【题型】填空题　【知识点】函数　【难度】easy
已知函数$f(x)=\begin{cases}-\dfrac{1}{x}, & x < c \\ x^2 - x, & c \leq x \leq 2\end{cases}$，若$f(x)$值域为$\left[-\dfrac{1}{4},2\right]$，则实数$c$的范围是\underline{\quad\quad}.
【解答】
\noindent \textbf{【答案】}$\left[-1,-\dfrac{1}{2}\right]$

\vspace{0.5em}
\noindent \textbf{【分析】}由分段函数的解析式进行分析，画出函数图像，由图像分析得出结论.

\vspace{0.5em}
\noindent \textbf{【解析】}当$x=2$时，$f(2)=4-2=2$，$f(x)=x^2-x=\left(x-\dfrac{1}{2}\right)^2-\dfrac{1}{4}\geq-\dfrac{1}{4}$，
\noindent $\because f(x)$值域为$\left[-\dfrac{1}{4},2\right]$，
\noindent $\therefore$ 当$x < c$时，
\noindent 由$f(x)=-\dfrac{1}{x}=2$，得$x=-\dfrac{1}{2}$，此时$x\leq-\dfrac{1}{2}$，
\noindent 由$f(x)=x^2-x=2$，得$x^2-x-2=0$，解得$x=2$或$x=-1$，
\noindent 作出图像：

\vspace{0.5em}
\noindent 有图像可得：要满足题意则：$-1\leq c\leq-\dfrac{1}{2}$
\noindent 综上，$-1\leq c\leq-\dfrac{1}{2}$，即实数$c$的取值范围是$\left[-1,-\dfrac{1}{2}\right]$.
\noindent 故答案为：$\left[-1,-\dfrac{1}{2}\right]$.
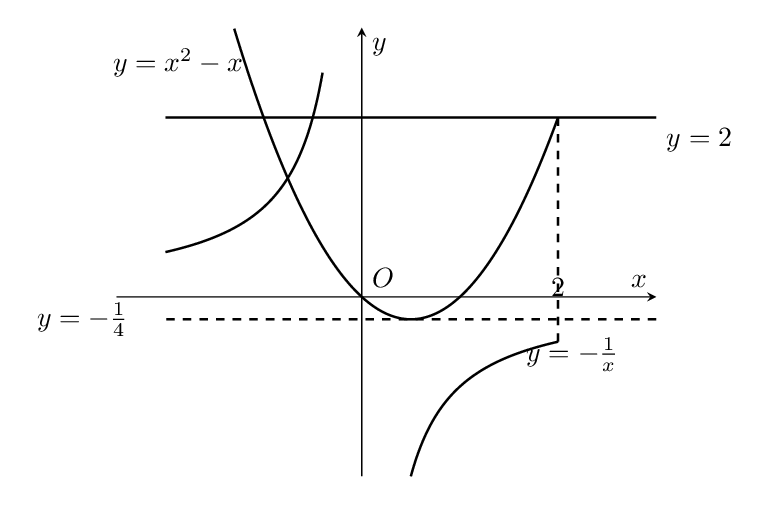